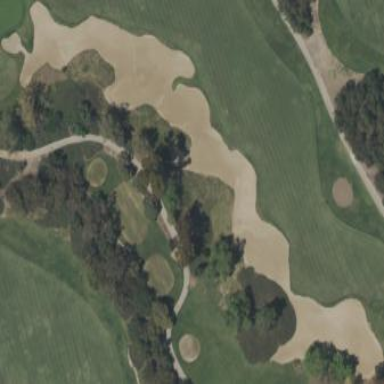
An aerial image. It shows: Golf bunker filled with natural sand.